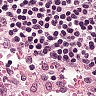
Metastatic tissue present: no